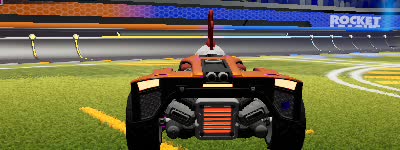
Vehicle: breakout